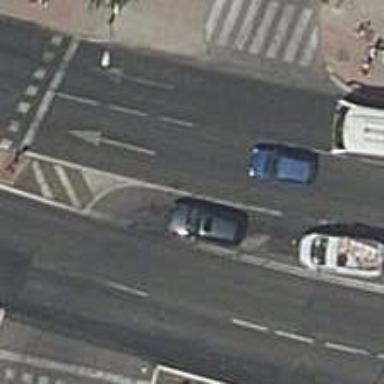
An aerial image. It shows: Road with traffic signals controlling the flow of traffic.